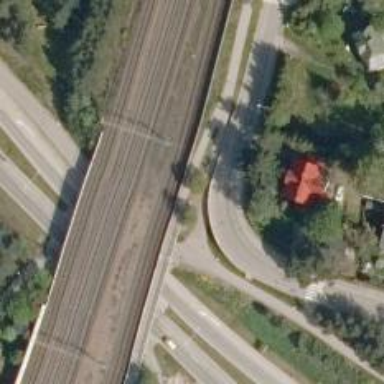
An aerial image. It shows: Bridge over railway with continuous electrified contact line.